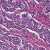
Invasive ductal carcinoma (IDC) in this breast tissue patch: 1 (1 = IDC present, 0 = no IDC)